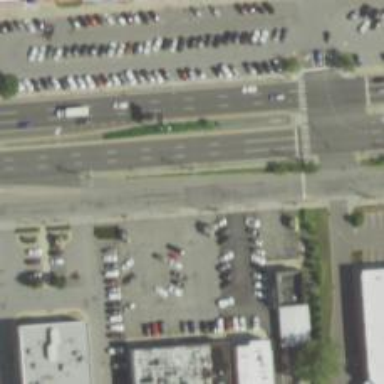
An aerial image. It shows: Asphalt road with primary link designation.